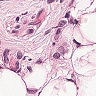
Metastatic tissue present: yes